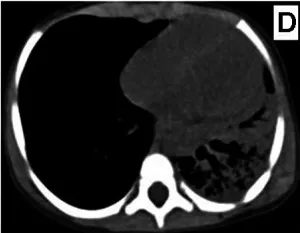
Chest computed tomography on the seventh day of admission showing left lung consolidation, atelectasis,CT scan.
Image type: radiology (ct)